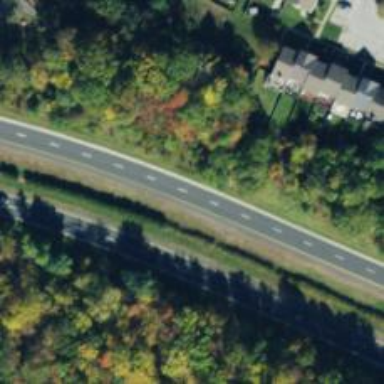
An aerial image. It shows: Asphalt trunk highway classified as expressway.